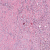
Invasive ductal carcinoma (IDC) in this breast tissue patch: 0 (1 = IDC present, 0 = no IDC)